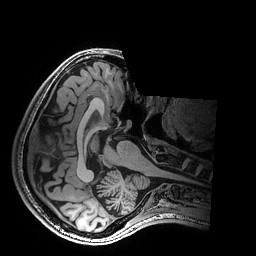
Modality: T1w
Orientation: axial
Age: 27
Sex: female
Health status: healthy
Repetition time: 2.53 s
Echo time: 0.0034 s